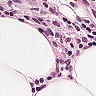
Metastatic tissue present: no